Interaction volume radius: 5 \u00c5
Interaction volume height: 25 \u00c5
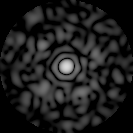
Disorder parameter: 0.8567